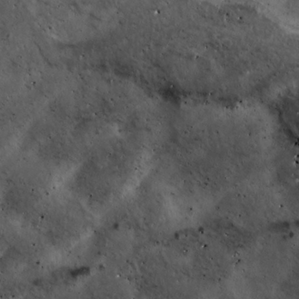
Label: non_frost